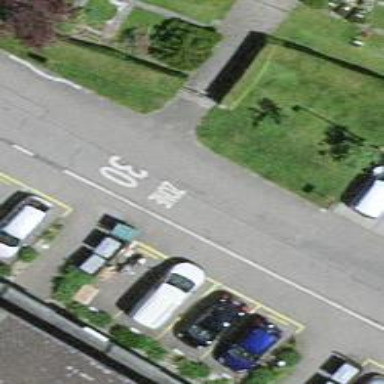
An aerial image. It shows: Service road with paved surface.